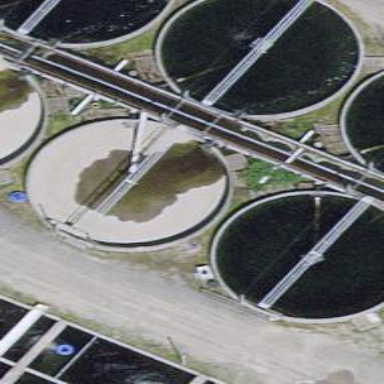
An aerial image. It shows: Image of wastewater.